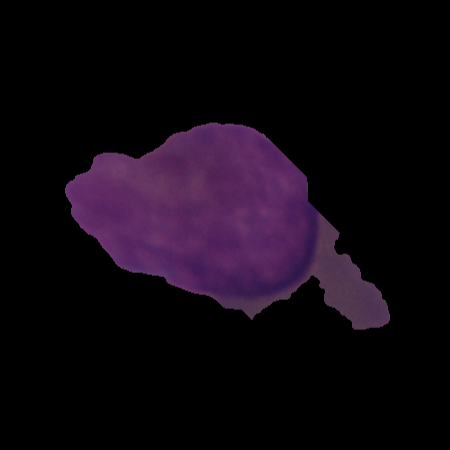
Label: cancer